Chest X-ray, AP view. Patient: 34 years old, sex F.
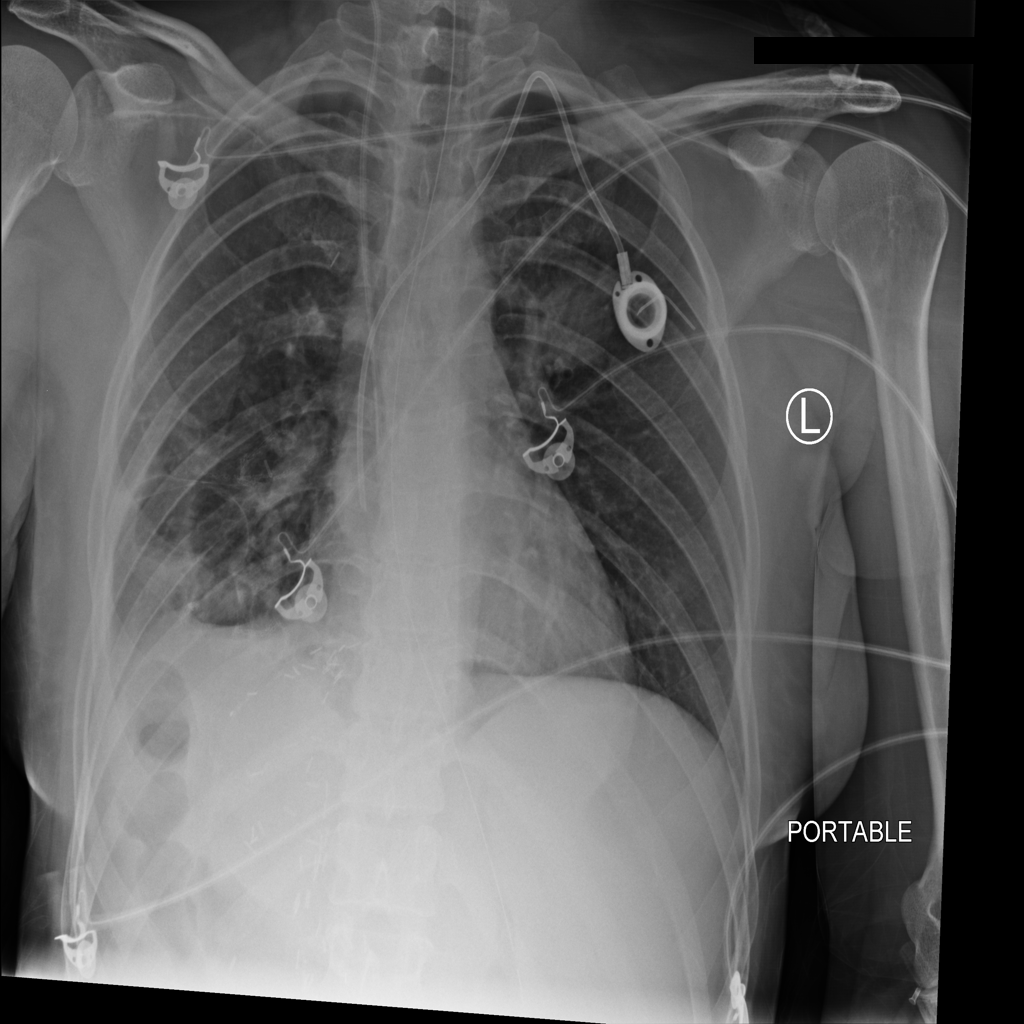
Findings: Atelectasis, Infiltration, Pneumothorax